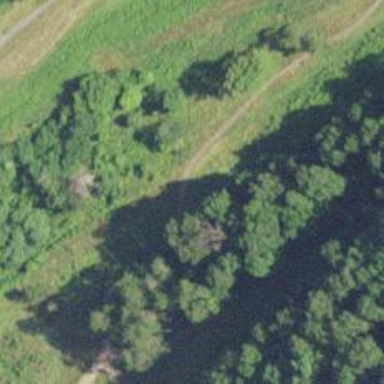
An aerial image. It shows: Path designated for golf carts.